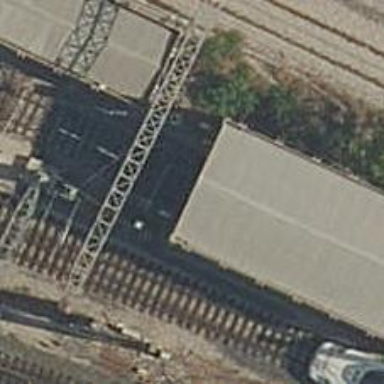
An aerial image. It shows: Railway yard with tunnel passage.